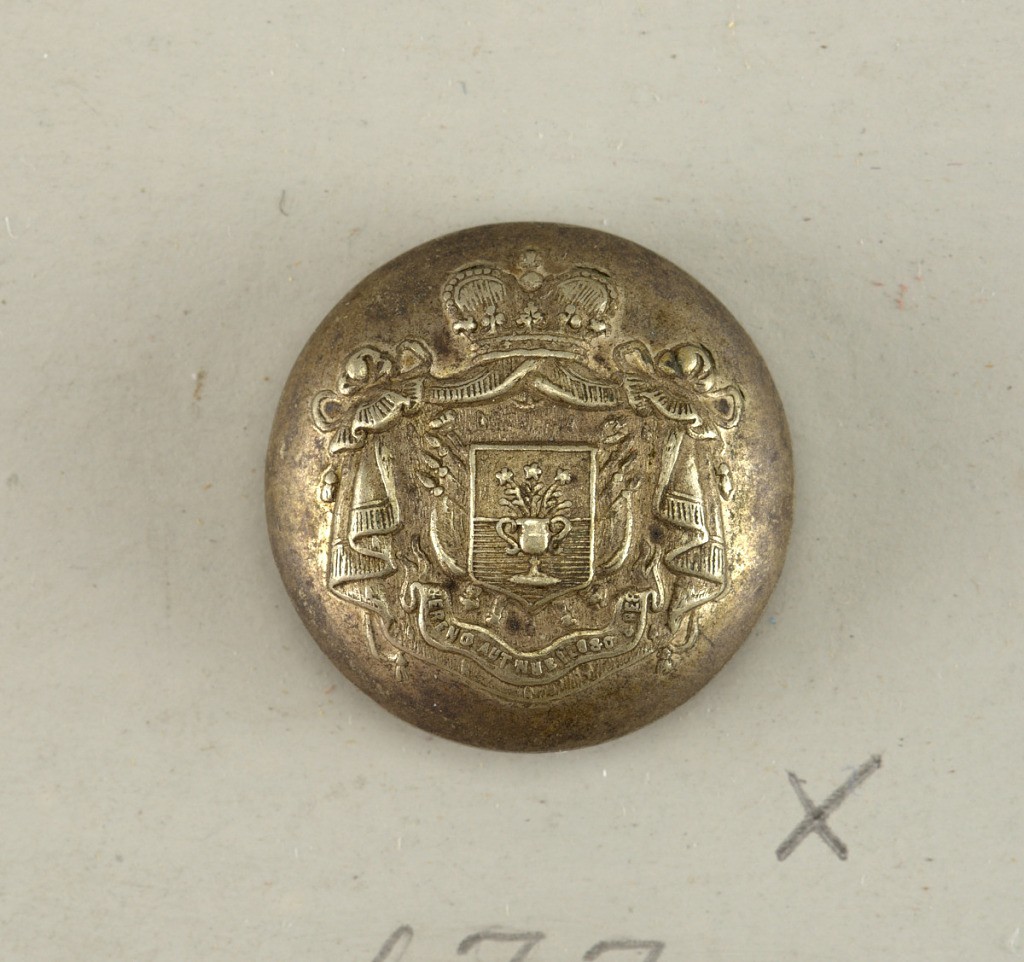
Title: Buttons
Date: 19th century
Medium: Silver-plated brass
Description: Circular buttons with shank - shield with coat of arms [three flowering stems in handled vase]; against crossed flags with drapery mantling held at top with crown, ribbon with motto below.  On reverse, "Perfectionne" on a buckled belt.

On card H